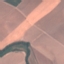
Label: AnnualCrop